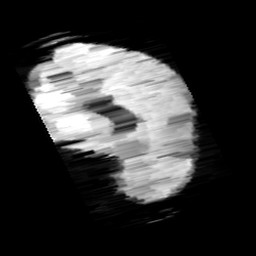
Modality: minIP
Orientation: sagittal
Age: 10
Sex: female
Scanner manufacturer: siemens
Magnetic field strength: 3 T
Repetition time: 0.027 s
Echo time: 0.02 s